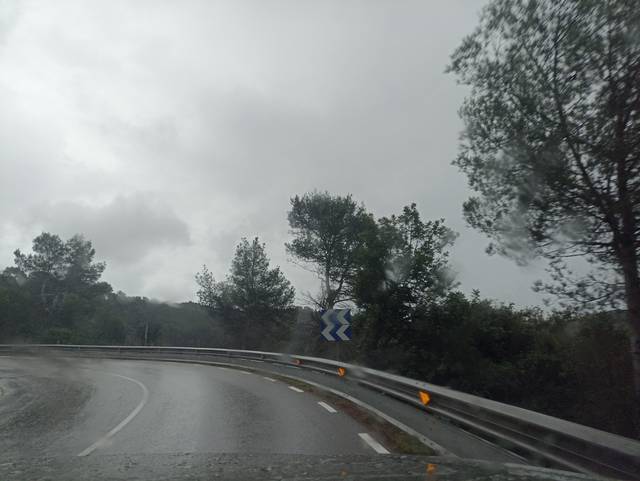
Region: Spain
Coordinates: 41.483, 2.218